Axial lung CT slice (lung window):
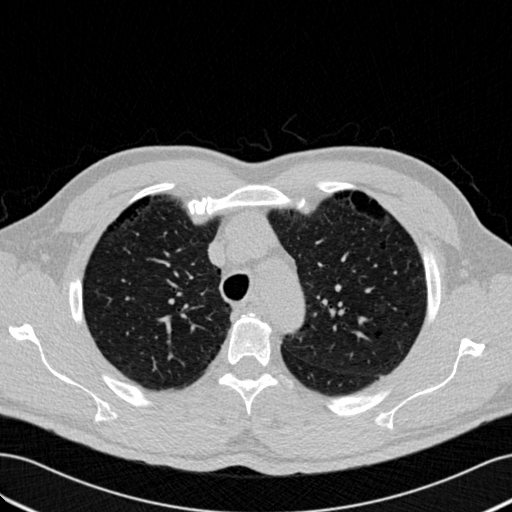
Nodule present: no